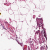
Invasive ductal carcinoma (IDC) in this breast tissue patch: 0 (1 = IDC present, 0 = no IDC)